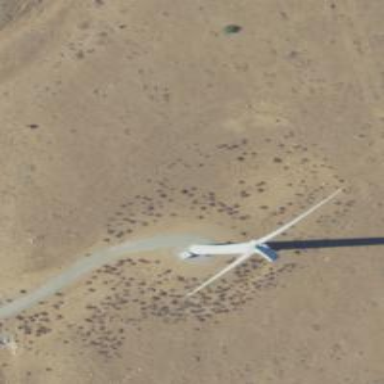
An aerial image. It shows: Wind generator powered by horizontal-axis wind turbine.